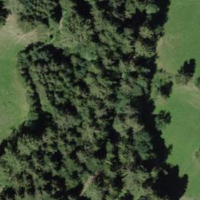
EUNIS habitat code: 43
Species observed at this site:
Primula veris